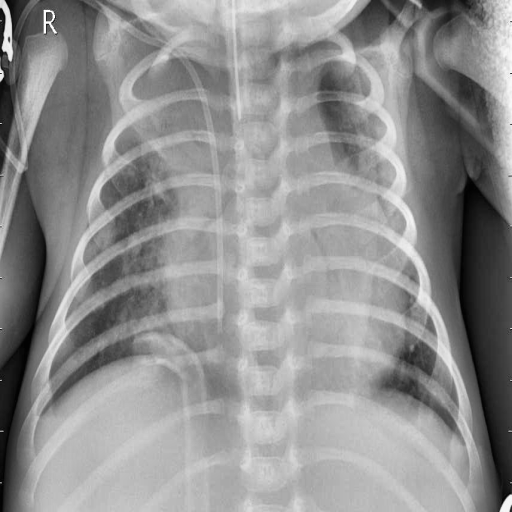
Finding: PNEUMONIA